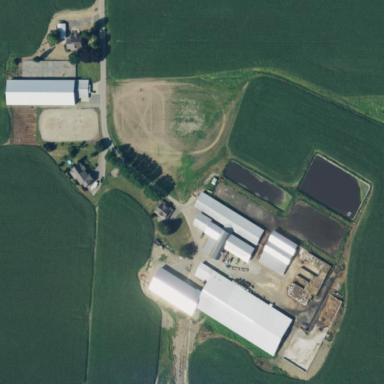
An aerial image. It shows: Farmyard area.